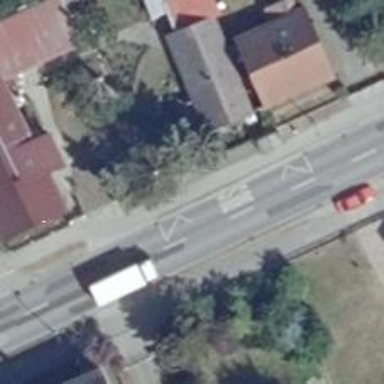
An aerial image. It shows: Platform for public transport is situated by the road.